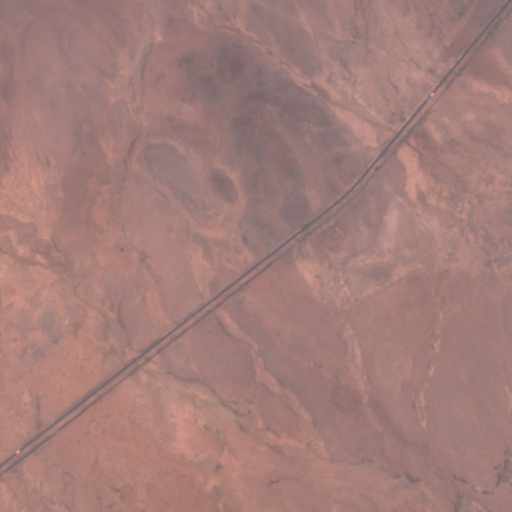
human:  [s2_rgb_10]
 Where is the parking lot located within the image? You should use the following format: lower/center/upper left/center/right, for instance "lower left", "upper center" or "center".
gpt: There is no parking lot in the image.